Question: I want to send data from ParcelResultViewController to ViewController(Main) but I don't have connection segue between ParcelResultViewController and viewcontroller. I shared my storyboard image and code block.
How can handle this situation ?
'''
if (nil == self.viewcontroller) {
UIStoryboard *storyboard = [UIStoryboard storyboardWithName:@"Main" bundle:[NSBundle mainBundle]];
self.viewcontroller = [storyboard instantiateViewControllerWithIdentifier:@"ViewController"];
self.viewcontroller.fieldAliases = self.gonderilenFeatureSet.fieldAliases;
self.viewcontroller.displayFieldName = self.gonderilenFeatureSet.displayFieldName;
NSLog(@"%@",[self.gonderilenFeatureSet.features objectAtIndex:indexPath.row]);
}
//the details view controller needs to know about the selected feature to get its value
self.viewcontroller.feature = [self.gonderilenFeatureSet.features objectAtIndex:indexPath.row];
'''

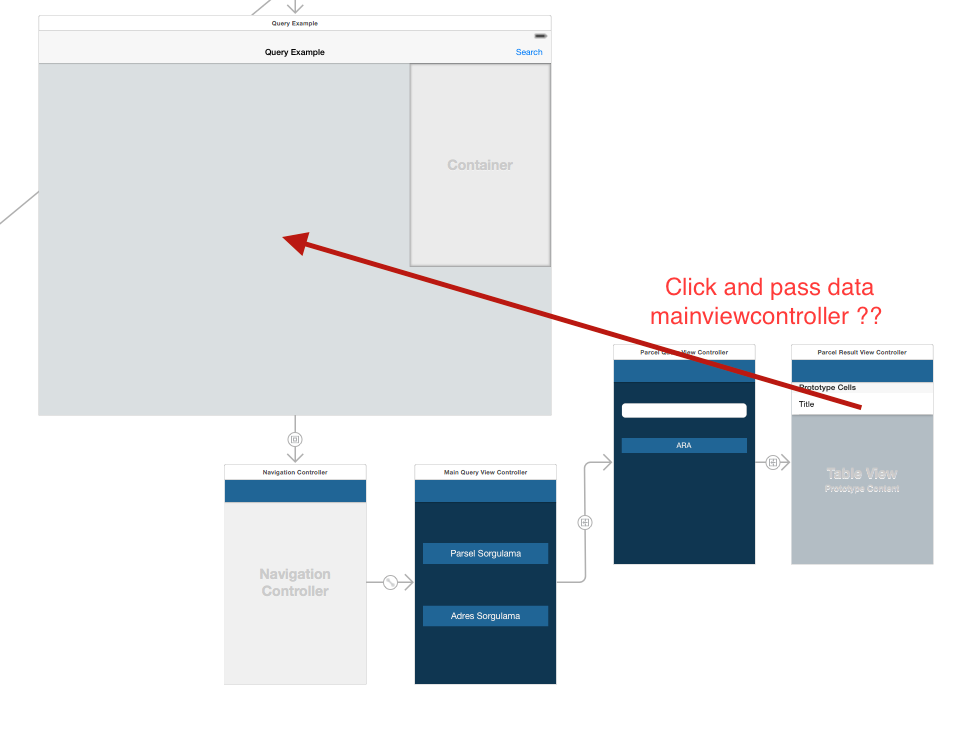
Answer: Send a notification from the parse controller with the data as object.
Use the 'NSNotificationCenter' to do that.